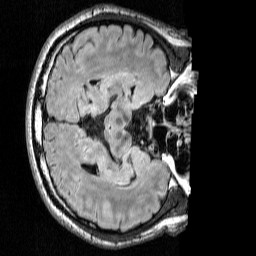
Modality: FLAIR
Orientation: axial
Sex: male
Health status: ill
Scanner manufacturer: siemens
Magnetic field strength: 3 T
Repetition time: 7 s
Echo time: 0.372 s